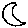
Label: moon